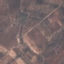
Land use / land cover class: PermanentCrop